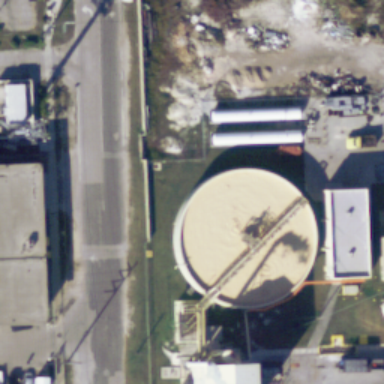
A storage tank is in the lawn .